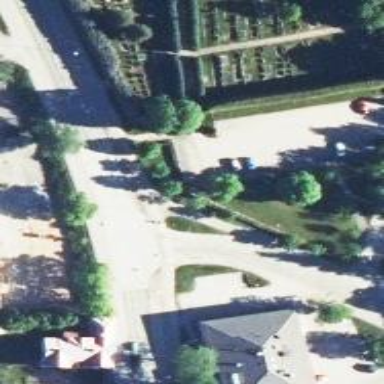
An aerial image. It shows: Cycleway.